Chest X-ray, PA view. Patient: 39 years old, sex M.
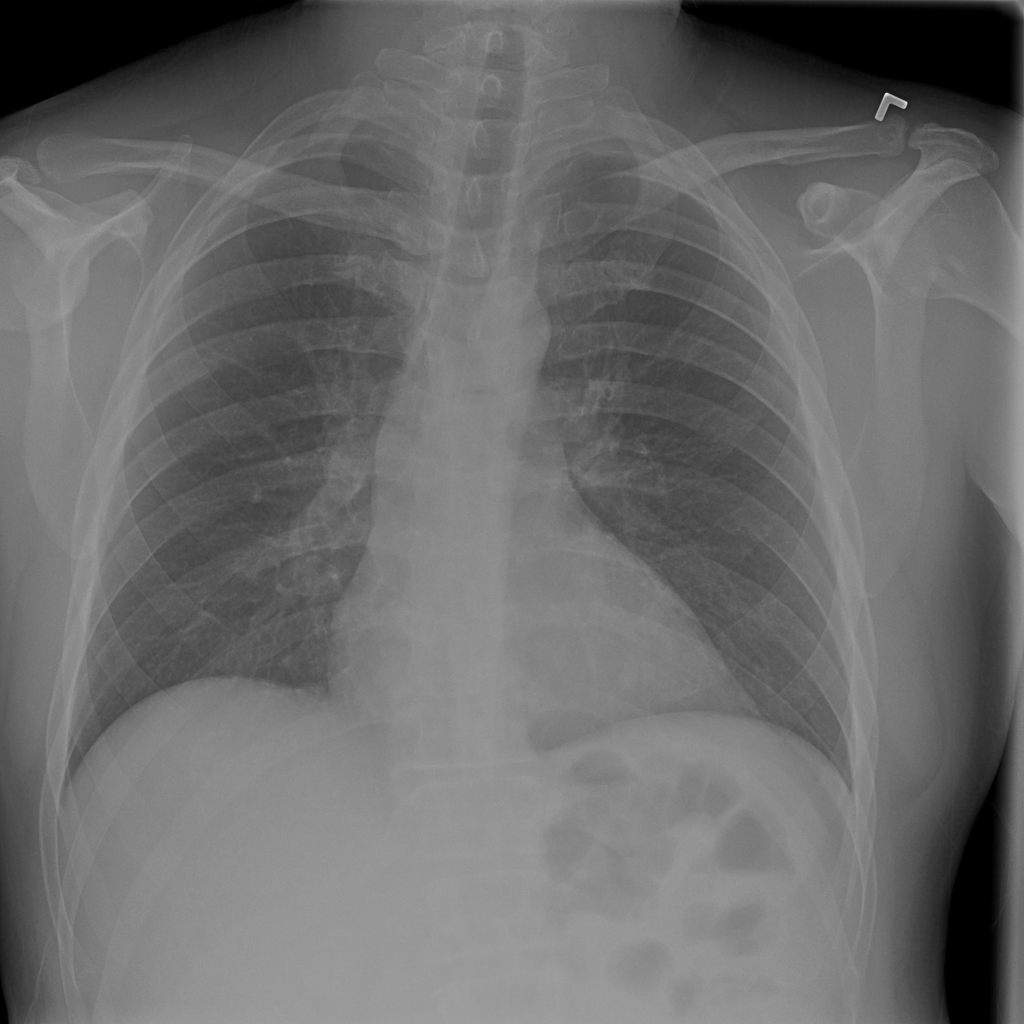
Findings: No Finding